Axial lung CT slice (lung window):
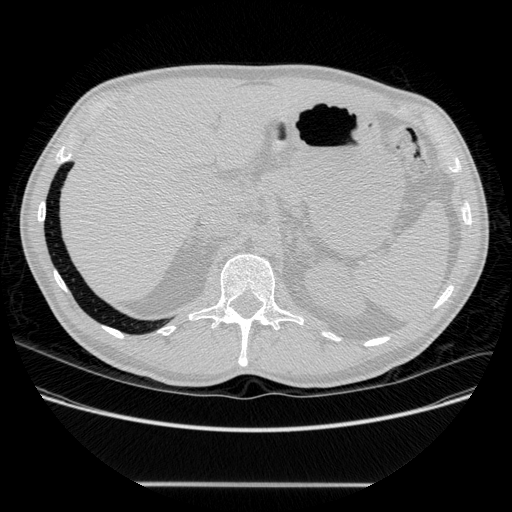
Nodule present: no